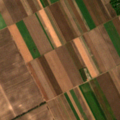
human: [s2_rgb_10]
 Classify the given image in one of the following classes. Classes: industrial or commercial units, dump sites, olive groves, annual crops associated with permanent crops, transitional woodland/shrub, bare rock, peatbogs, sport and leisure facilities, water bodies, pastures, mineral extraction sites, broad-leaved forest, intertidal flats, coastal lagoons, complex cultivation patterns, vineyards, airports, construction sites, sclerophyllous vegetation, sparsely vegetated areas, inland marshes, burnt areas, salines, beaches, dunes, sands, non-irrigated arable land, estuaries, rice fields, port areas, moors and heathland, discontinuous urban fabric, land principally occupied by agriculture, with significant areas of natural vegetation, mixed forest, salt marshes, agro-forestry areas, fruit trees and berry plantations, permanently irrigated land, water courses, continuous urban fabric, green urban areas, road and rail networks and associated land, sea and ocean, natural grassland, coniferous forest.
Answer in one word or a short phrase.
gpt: discontinuous urban fabric, non-irrigated arable land